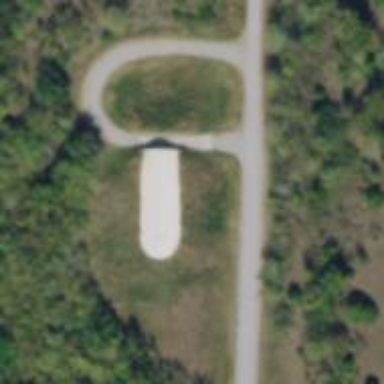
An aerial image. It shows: Military bunker for protection and defense.